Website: macys
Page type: payment
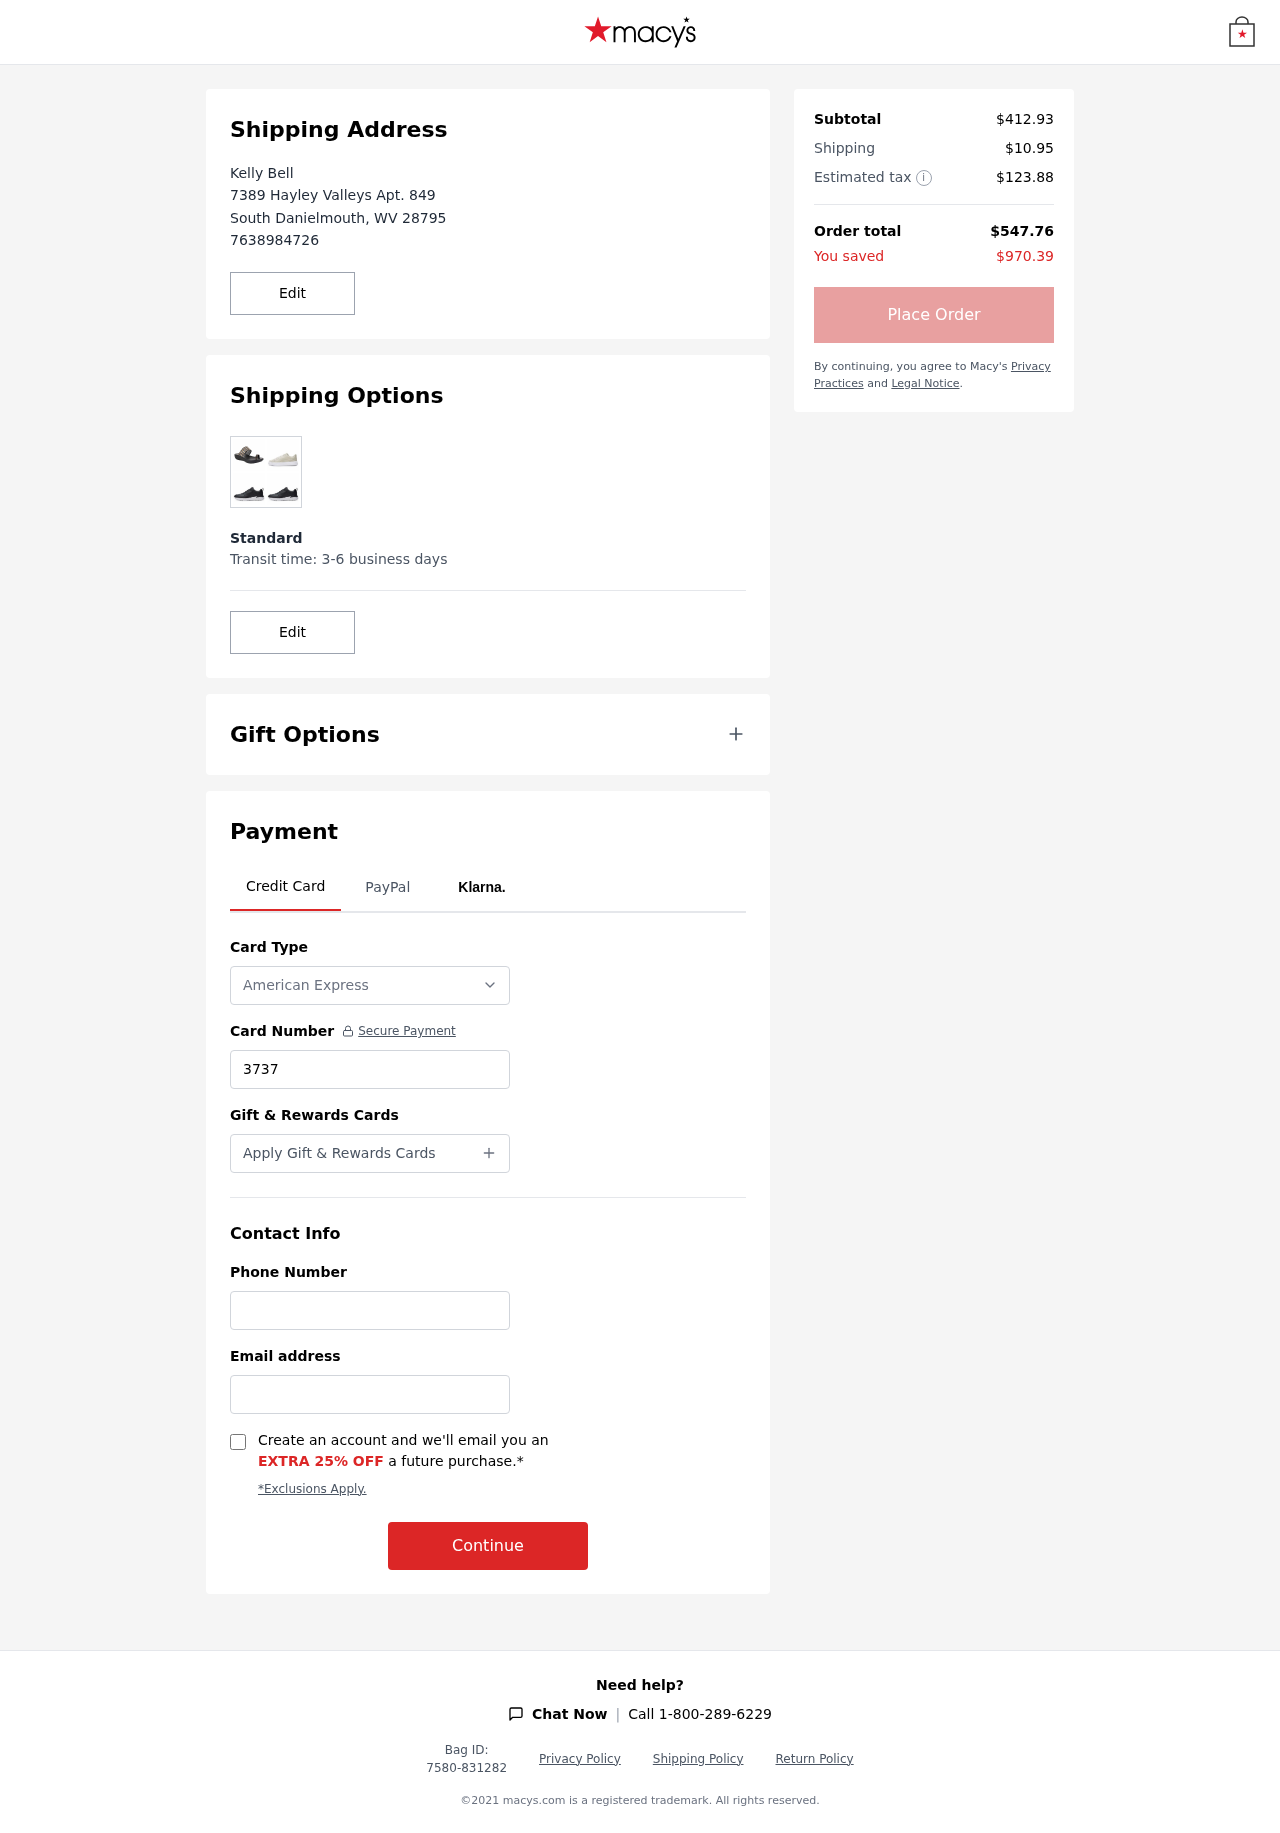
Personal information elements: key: PII_CARD_NUMBER
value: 3737 7102 0250 853
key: PII_CARD_TYPE
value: American Express
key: PII_CITY
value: South Danielmouth
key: PII_EMAIL
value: kelly_bell@hotmail.com
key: PII_FULLNAME
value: Kelly Bell
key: PII_PHONE
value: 7638984726
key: PII_POSTCODE
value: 28795
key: PII_STATE_ABBR
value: WV
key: PII_STREET
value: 7389 Hayley Valleys Apt. 849
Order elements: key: ORDER_SUBTOTAL
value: $412.93
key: ORDER_SHIPPING_COST
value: $10.95
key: ORDER_TAX
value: $123.88
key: ORDER_TOTAL
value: $547.76
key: ORDER_SAVINGS
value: $970.39